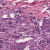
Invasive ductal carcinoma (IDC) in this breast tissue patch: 1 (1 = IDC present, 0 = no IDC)